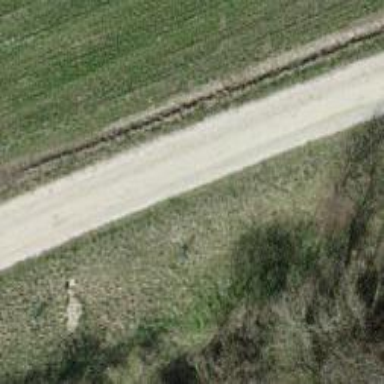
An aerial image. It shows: Track with compacted grade2 surface.